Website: crate-barrel
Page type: account-dashboard
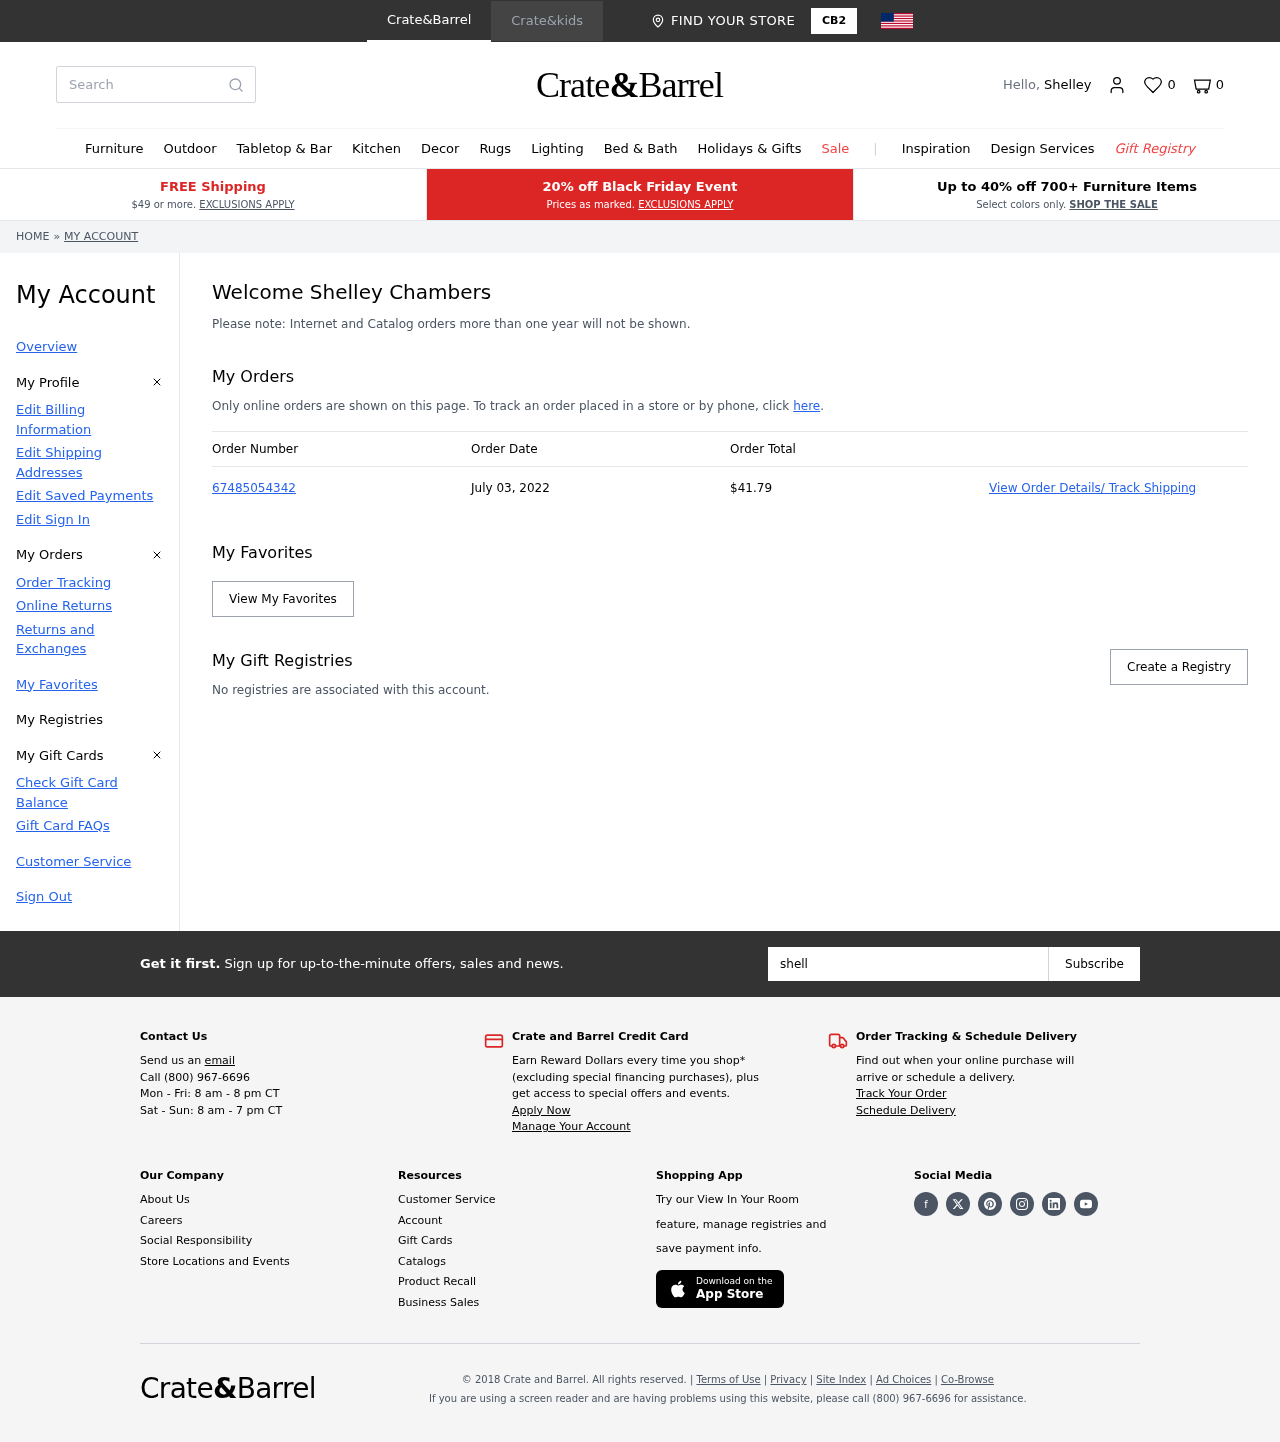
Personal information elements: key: PII_EMAIL
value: shelley_chambers@hotmail.com
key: PII_FIRSTNAME
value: Shelley
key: PII_FULLNAME
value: Shelley Chambers
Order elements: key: ORDER_NUM_ITEMS
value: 0
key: ORDER_NUMBER
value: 67485054342
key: ORDER_DATE
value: July 03, 2022
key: ORDER_TOTAL
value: $41.79
Search elements: key: HEADER_SEARCH
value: Search
Other elements: key: FAVORITES_COUNT
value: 0